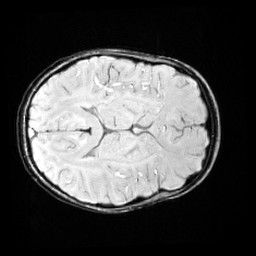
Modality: SWI
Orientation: axial
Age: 11
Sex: female
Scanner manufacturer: siemens
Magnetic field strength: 3 T
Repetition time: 0.027 s
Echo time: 0.02 s